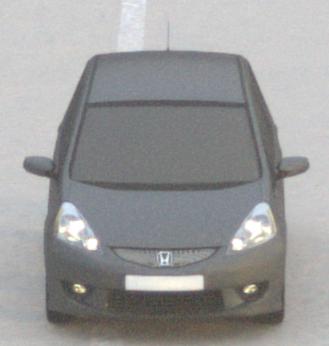
Make: Honda
Model: Jazz 1.2
Detailed model: Jazz (III) (11/08 - 04/11)
Model produced from: 2008/11
Model produced until: 2010/10
Doors: 5
Color: gray
Road condition: dry road
Daytime: sunrise or sunset
Contrast: low contrast